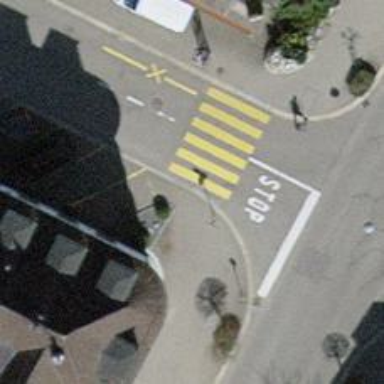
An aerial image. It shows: Kerb barrier.